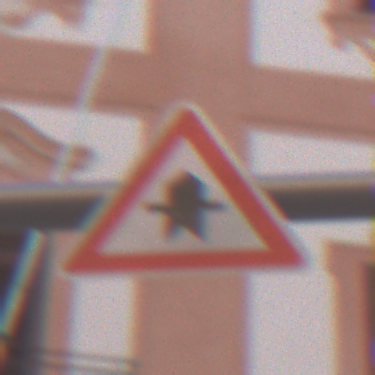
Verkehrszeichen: Vorfahrt
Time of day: MorningAfternoon
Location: Outdoor (Urban)
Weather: PartlyCloudy
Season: NotSpecified
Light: Natural